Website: macys
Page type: store-pickup
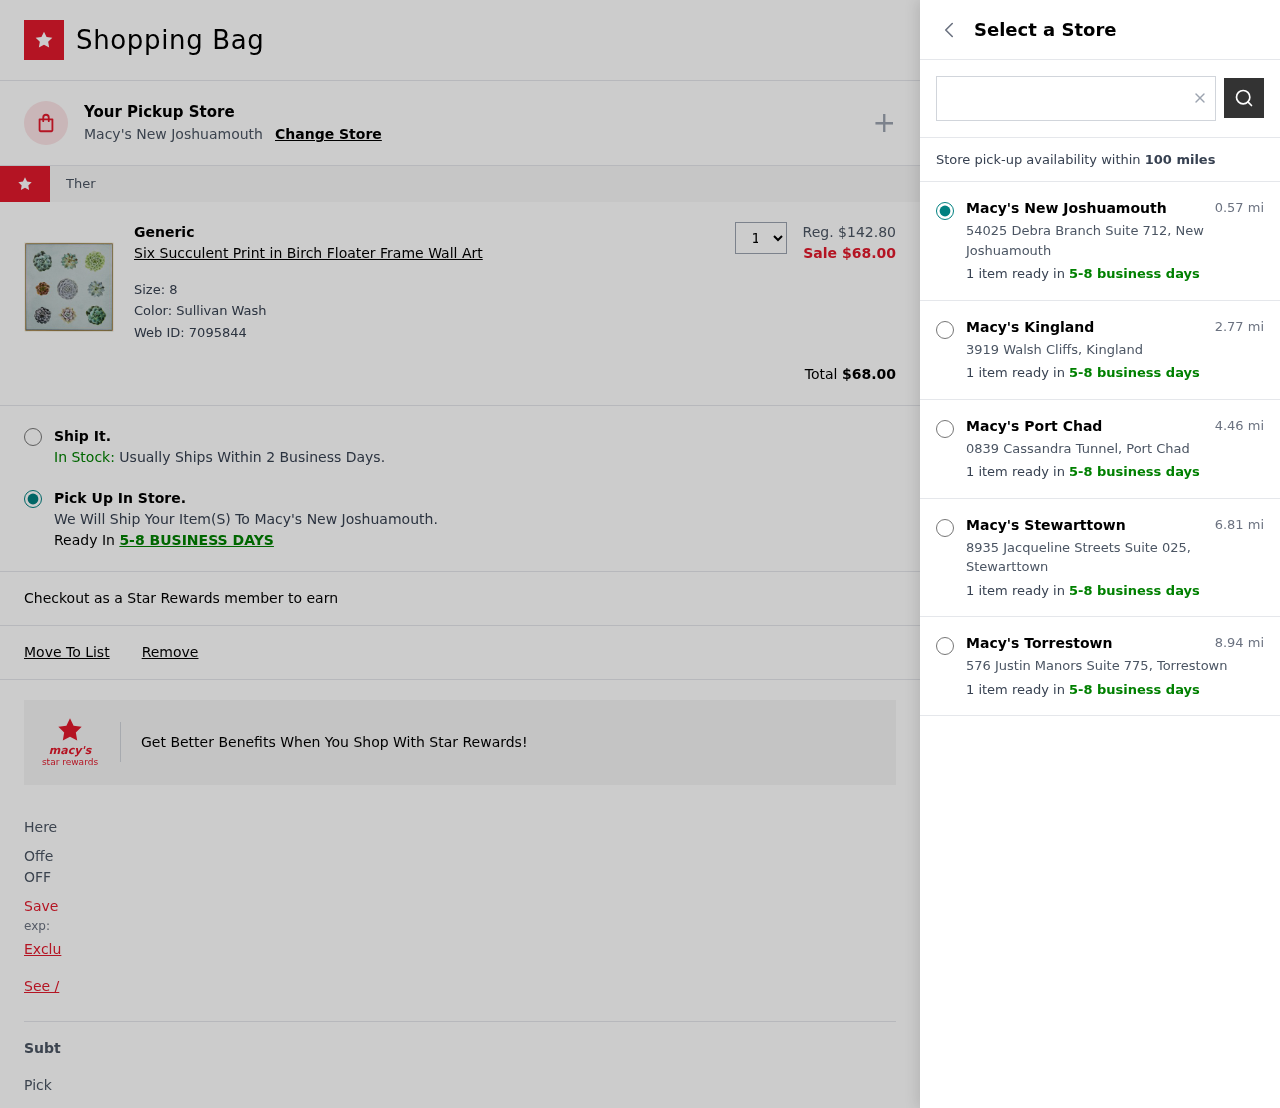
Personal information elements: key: PII_LOCATION1_CITY
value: New Joshuamouth
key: PII_LOCATION1_STREET
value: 54025 Debra Branch Suite 712
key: PII_LOCATION2_CITY
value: Kingland
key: PII_LOCATION2_STREET
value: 3919 Walsh Cliffs
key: PII_LOCATION3_CITY
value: Port Chad
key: PII_LOCATION3_STREET
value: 0839 Cassandra Tunnel
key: PII_LOCATION4_CITY
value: Stewarttown
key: PII_LOCATION4_STREET
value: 8935 Jacqueline Streets Suite 025
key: PII_LOCATION5_CITY
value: Torrestown
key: PII_LOCATION5_STREET
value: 576 Justin Manors Suite 775
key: PII_POSTCODE
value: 85968
Product elements: key: PRODUCT1_BRAND
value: Generic
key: PRODUCT1_NAME
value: Six Succulent Print in Birch Floater Frame Wall Art
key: PRODUCT1_PRICE
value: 68
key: PRODUCT1_QUANTITY
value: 1
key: PRODUCT1_ORIGINAL_PRICE
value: $142.80
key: PRODUCT1_WEB_ID
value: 7095844
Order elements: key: ORDER_TOTAL
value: $68.00
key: ORDER_DELIVERY_DATE
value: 5-8 business days
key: ORDER_DELIVERY_DATE
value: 5-8 BUSINESS DAYS
Search elements: key: SEARCH_LOCATION
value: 85968